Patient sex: M
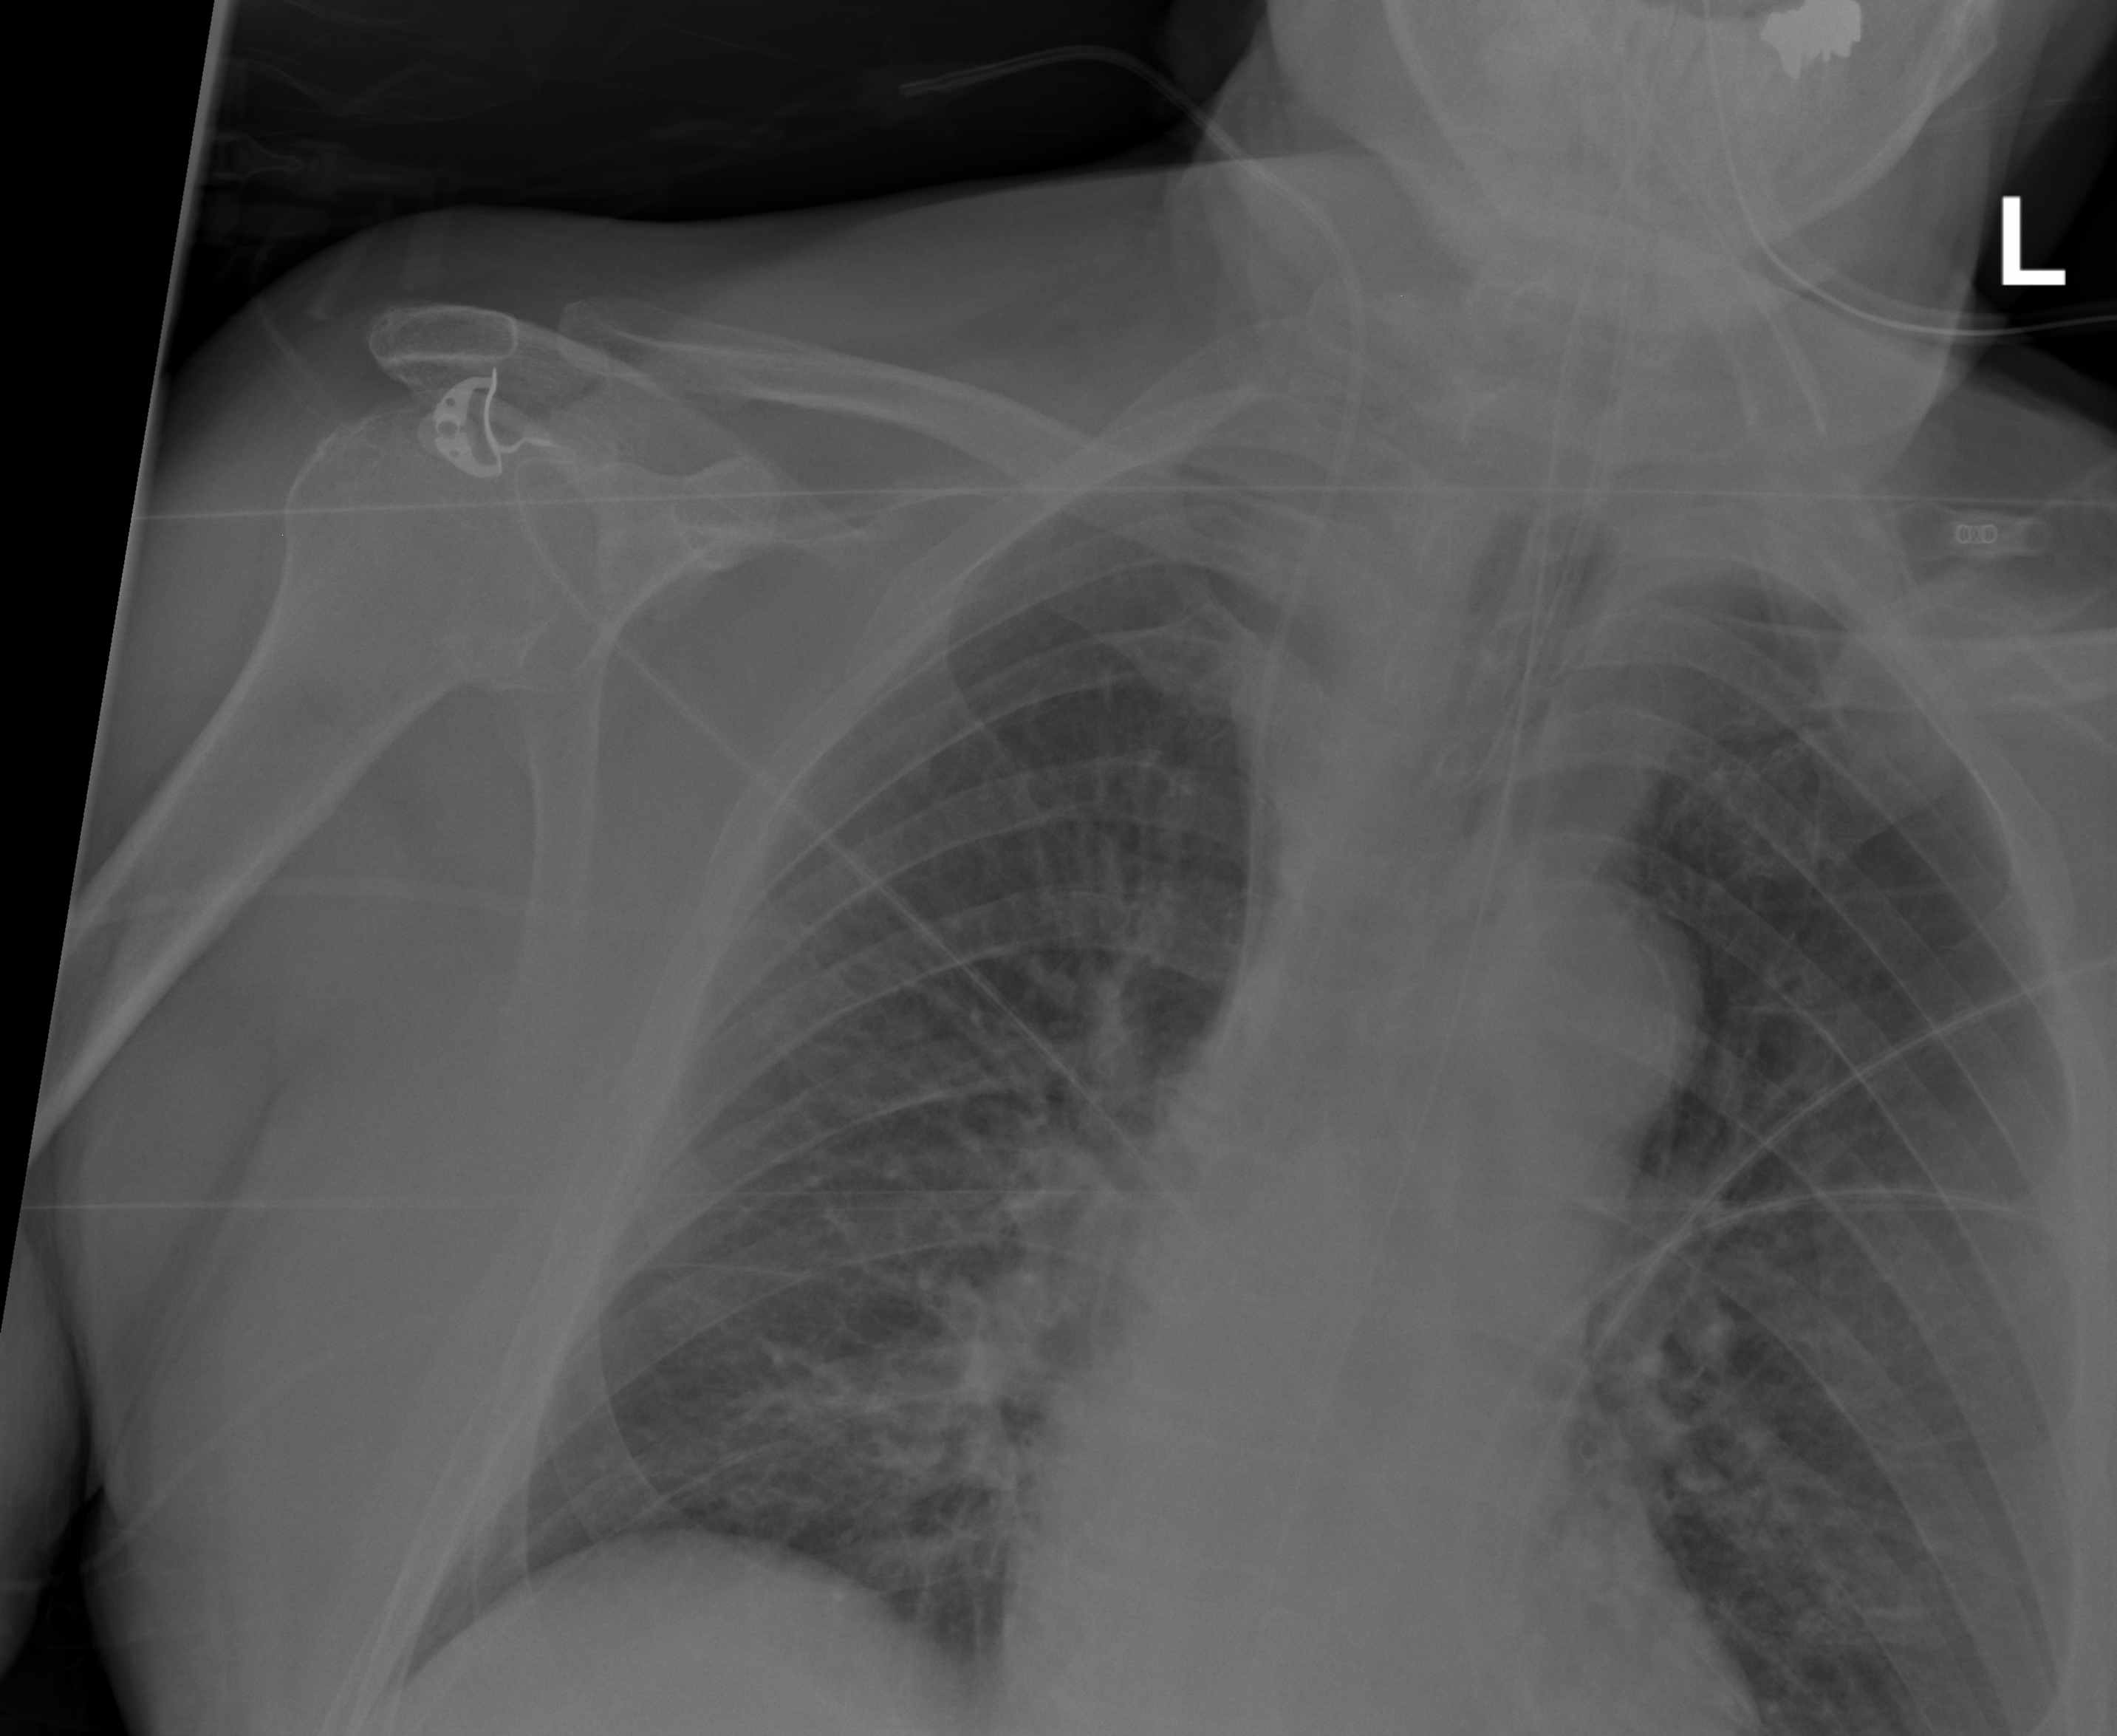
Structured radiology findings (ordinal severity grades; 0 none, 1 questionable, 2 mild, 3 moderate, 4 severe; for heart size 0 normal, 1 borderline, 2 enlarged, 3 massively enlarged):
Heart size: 0
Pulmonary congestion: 2
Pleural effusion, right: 0
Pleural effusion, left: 0
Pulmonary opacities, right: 2
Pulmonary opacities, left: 2
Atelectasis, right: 0
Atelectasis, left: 0